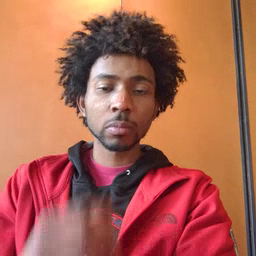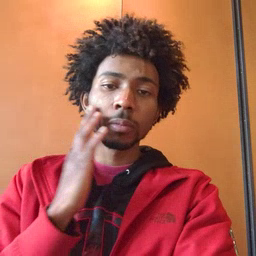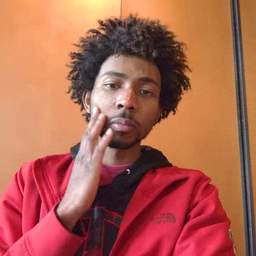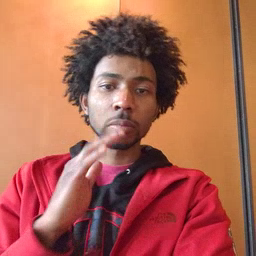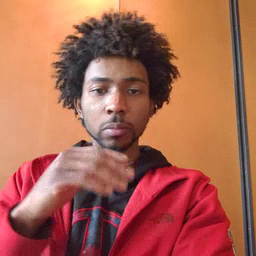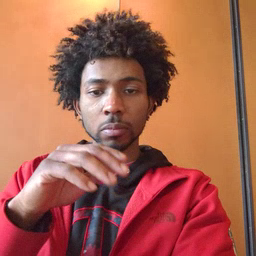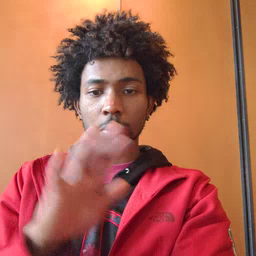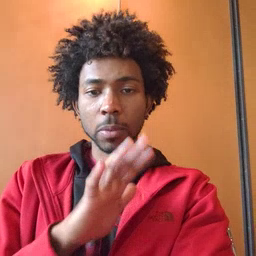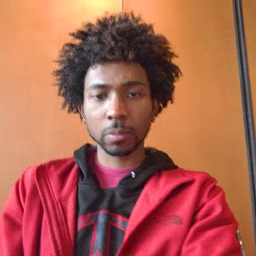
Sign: napkin